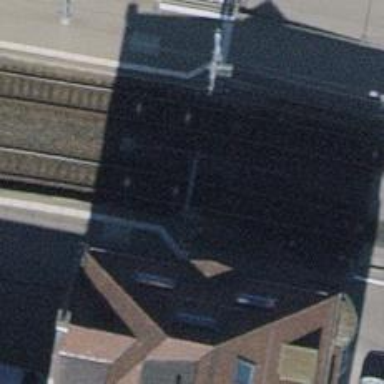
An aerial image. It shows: Railway signal.